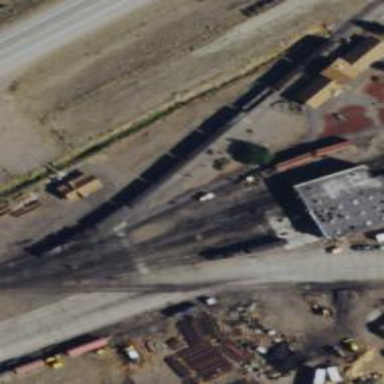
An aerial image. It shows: Preserved railway siding with rail tracks.